Question: I've got a Rails application that has 3 main parts:
- 'www.example.com'- 'api.example.com'- 'dashboard.example.com'
I've currently got them setup in a single rails app with namespaces, and share models. I recently got accepted on the RackSpace startup program which gives me $2000 (!) worth of FREE cloud storage each month so I thought I'd distribute the app up into smaller pieces, so that .

How can I do that without deploying the same code to 3 different servers? I reviewed <URL>, but it seemed to imply using a single Git repo for all three "projects" and I wasn't sure how that could would get deployed.
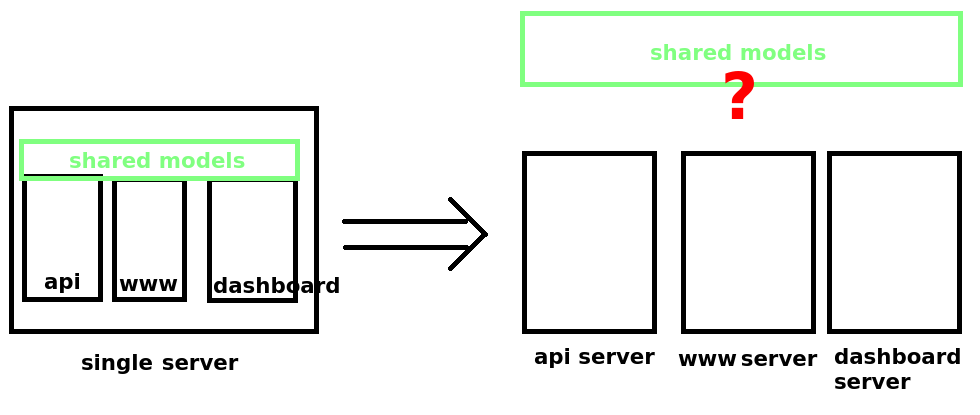
Answer: There are two very different goals intertwined here:
One is distributing the load over multiples machines. You don't need to break out your application into multiple apps for that. You could use a load balancer for this (incoming requests are spread across multiple machines running the same app), or split your app up.
The other is more about the logical architecture of your app. In general the bigger an app is, the more complicated it is and it's easier to work on simple apps. Therefore you might want to split your app up into smaller apps. This is orthogonal to the hardware issue - you could choose to split your app up threeways but still run them on the same machine (it does of course give you the flexibility to allocate resources differently to your app)
Coming back to you question, one aspect worth exploring is should there be any shared models? To what extent can (for example) your dashboard query your api (possibly private apis) rather than querying the database directly? Splitting up your application into multiple services makes some things easier, some things harder, but it does help you keep individual applications smaller and keep the boundaries between them clean without any hidden dependencies. This logical split doesn't have to correspond the the physical layout: one server may host several applications
Lastly the most direct answer to your question is to write a rails engine. An engine can contain pretty much anything an app can (applications are special cases of engines), for example models, views, controllers routes etc. You'd create one with your common code, package this up as a gem (doesn't have to be a public one) and add it each app's Gemfile.